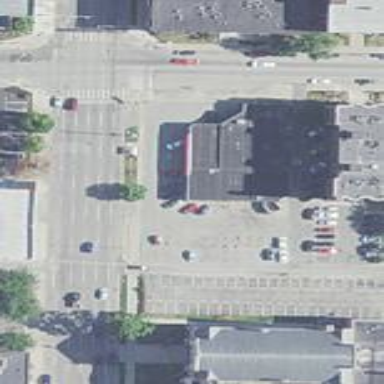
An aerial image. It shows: Parking area with asphalt surface.